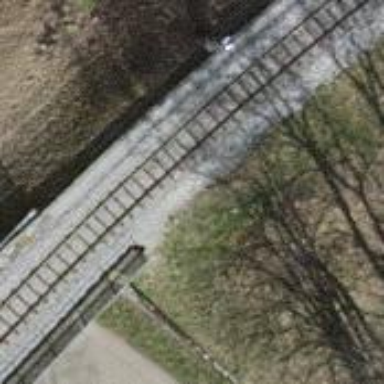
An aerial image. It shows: Railway bridge with electrified contact line. There is one track on the bridge.